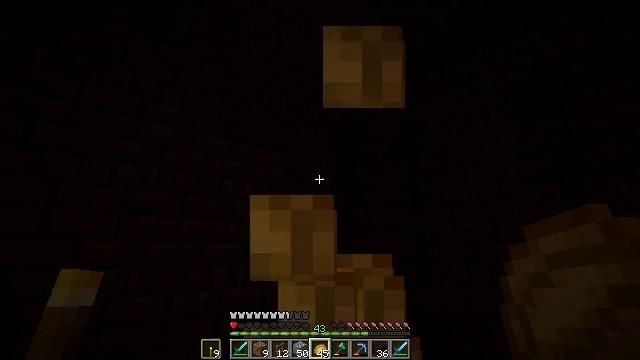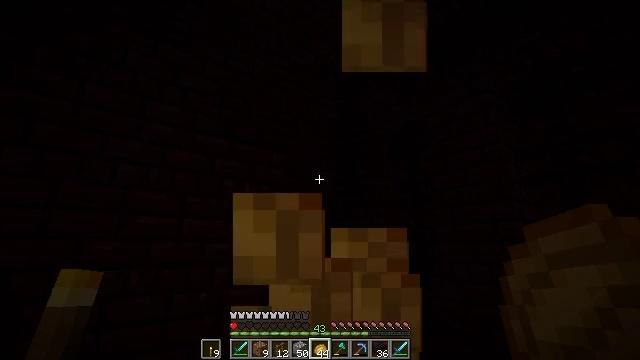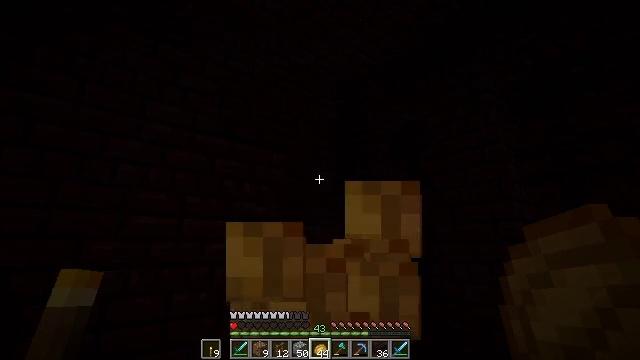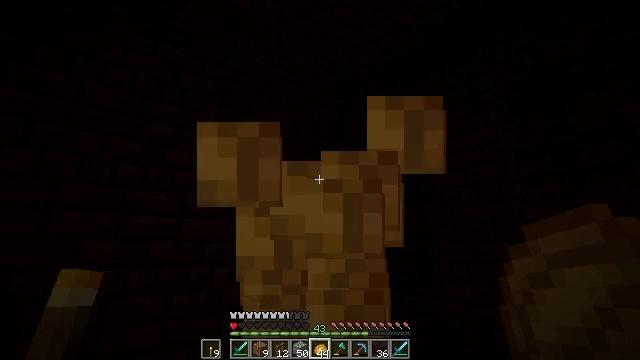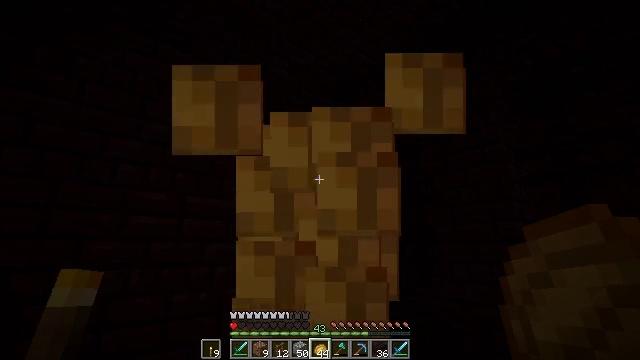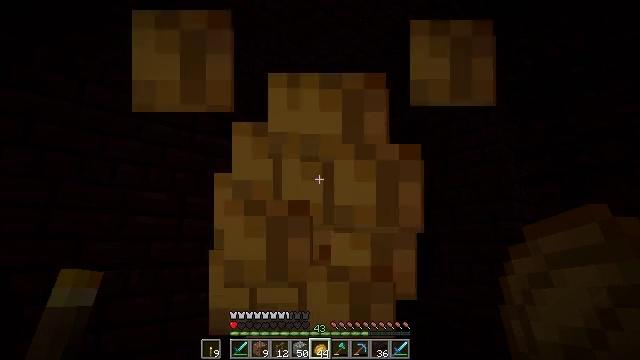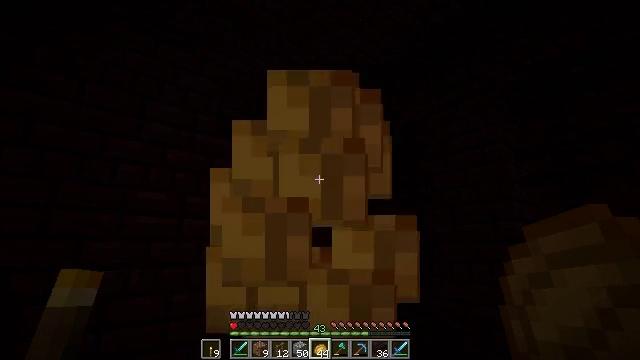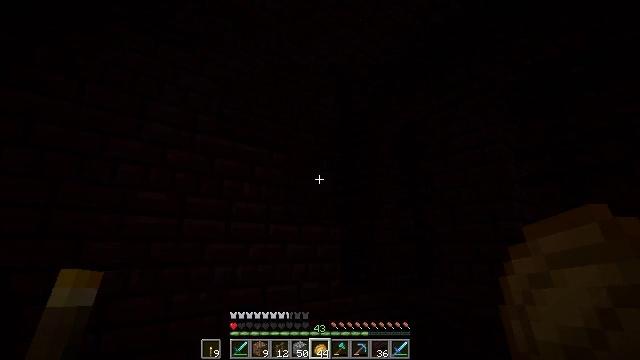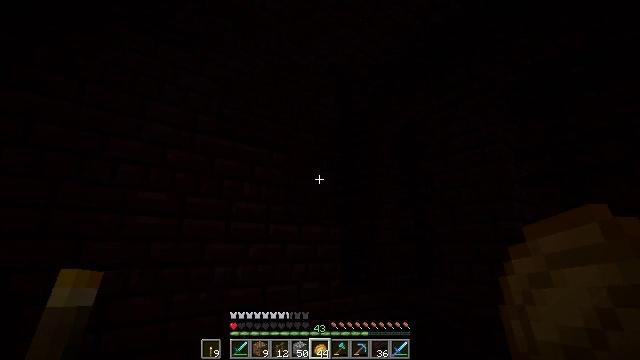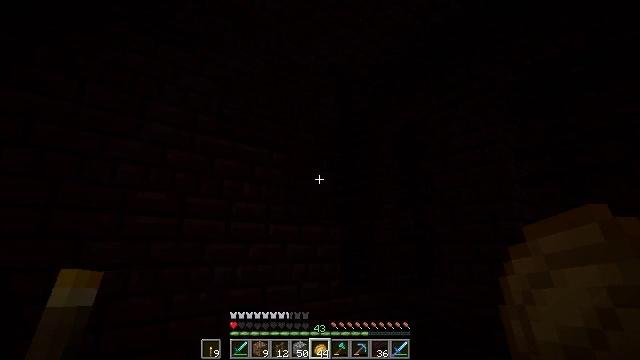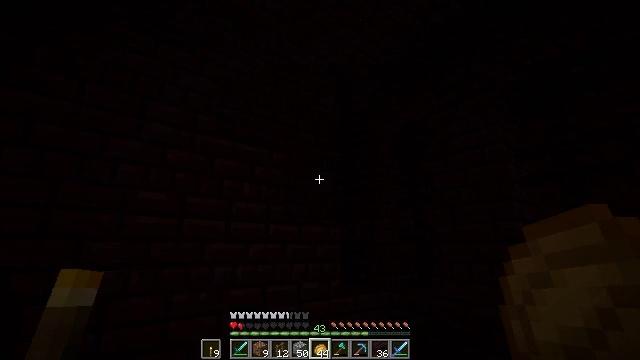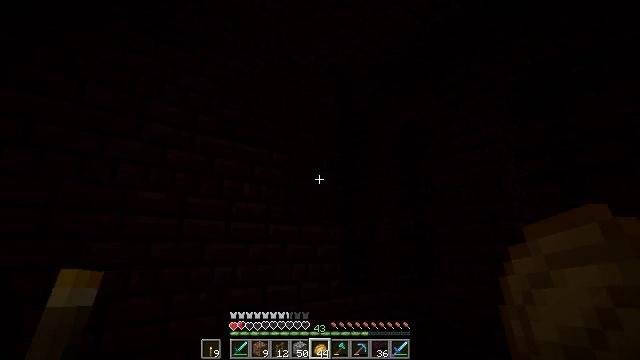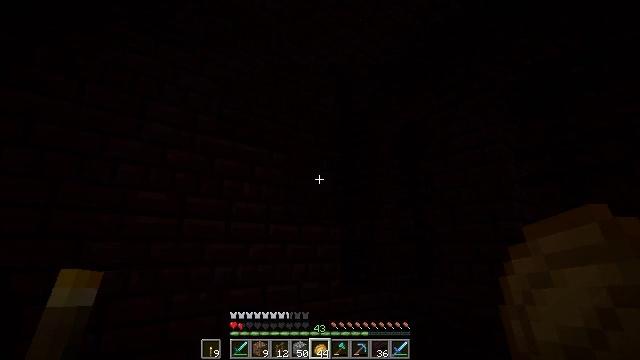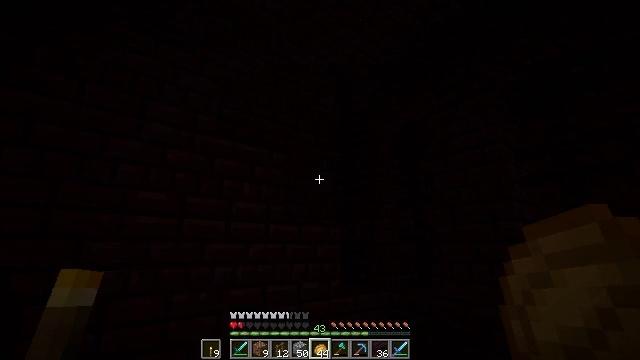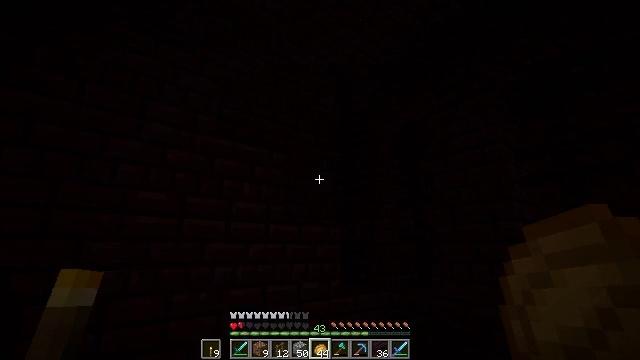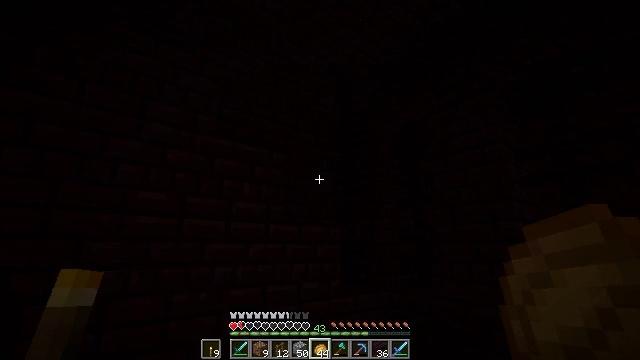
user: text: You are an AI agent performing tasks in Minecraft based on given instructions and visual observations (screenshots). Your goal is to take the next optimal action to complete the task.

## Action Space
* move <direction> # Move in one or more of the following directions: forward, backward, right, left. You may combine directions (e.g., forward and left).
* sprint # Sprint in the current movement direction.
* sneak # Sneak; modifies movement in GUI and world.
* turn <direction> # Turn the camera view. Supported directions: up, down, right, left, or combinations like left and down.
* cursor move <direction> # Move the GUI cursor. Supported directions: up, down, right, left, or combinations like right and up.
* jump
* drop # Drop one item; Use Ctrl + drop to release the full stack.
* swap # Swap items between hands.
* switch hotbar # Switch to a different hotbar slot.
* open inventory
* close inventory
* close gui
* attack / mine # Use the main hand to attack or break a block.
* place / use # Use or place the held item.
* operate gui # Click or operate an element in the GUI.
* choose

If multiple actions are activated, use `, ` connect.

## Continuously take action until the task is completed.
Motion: motion action
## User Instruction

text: Remove a poisonous potato from the inventory.
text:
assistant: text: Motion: use / place
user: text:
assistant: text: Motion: use / place
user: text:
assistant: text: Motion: use / place
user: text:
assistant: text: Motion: use / place
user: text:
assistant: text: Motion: use / place
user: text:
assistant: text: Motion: use / place
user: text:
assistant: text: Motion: use / place
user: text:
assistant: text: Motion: use / place
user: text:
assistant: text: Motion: use / place
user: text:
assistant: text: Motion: use / place
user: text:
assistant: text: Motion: use / place
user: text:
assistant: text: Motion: use / place
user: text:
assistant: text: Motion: use / place
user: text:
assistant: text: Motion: use / place
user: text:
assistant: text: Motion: use / place
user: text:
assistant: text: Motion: use / place
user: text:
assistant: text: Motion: use / place
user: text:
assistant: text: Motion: use / place
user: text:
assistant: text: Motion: use / place
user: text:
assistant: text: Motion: use / place
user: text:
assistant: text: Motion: use / place
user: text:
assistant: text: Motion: use / place
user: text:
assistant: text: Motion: turn right, use / place
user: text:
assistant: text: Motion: turn right and down
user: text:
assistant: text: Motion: turn right and down
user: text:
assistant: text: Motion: turn right and down
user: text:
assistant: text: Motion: turn right
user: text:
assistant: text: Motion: turn right and up
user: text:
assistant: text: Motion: turn right and up
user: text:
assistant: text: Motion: turn right